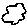
Label: cloud